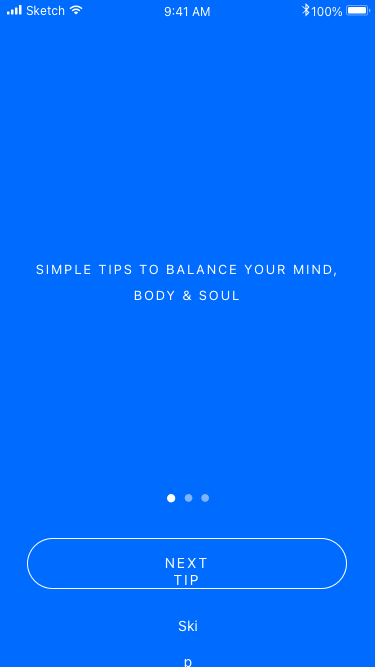
Text in this UI design:
NEXT TIP
Skip
Simple Tips to Balance Your Mind, Body & Soul